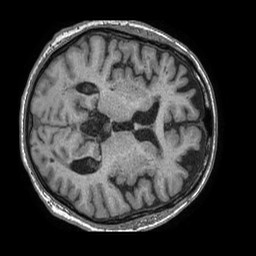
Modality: T1w
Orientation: axial
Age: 76
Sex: male
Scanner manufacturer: philips
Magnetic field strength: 1.5 T
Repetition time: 0.007587 s
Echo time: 0.003459 s